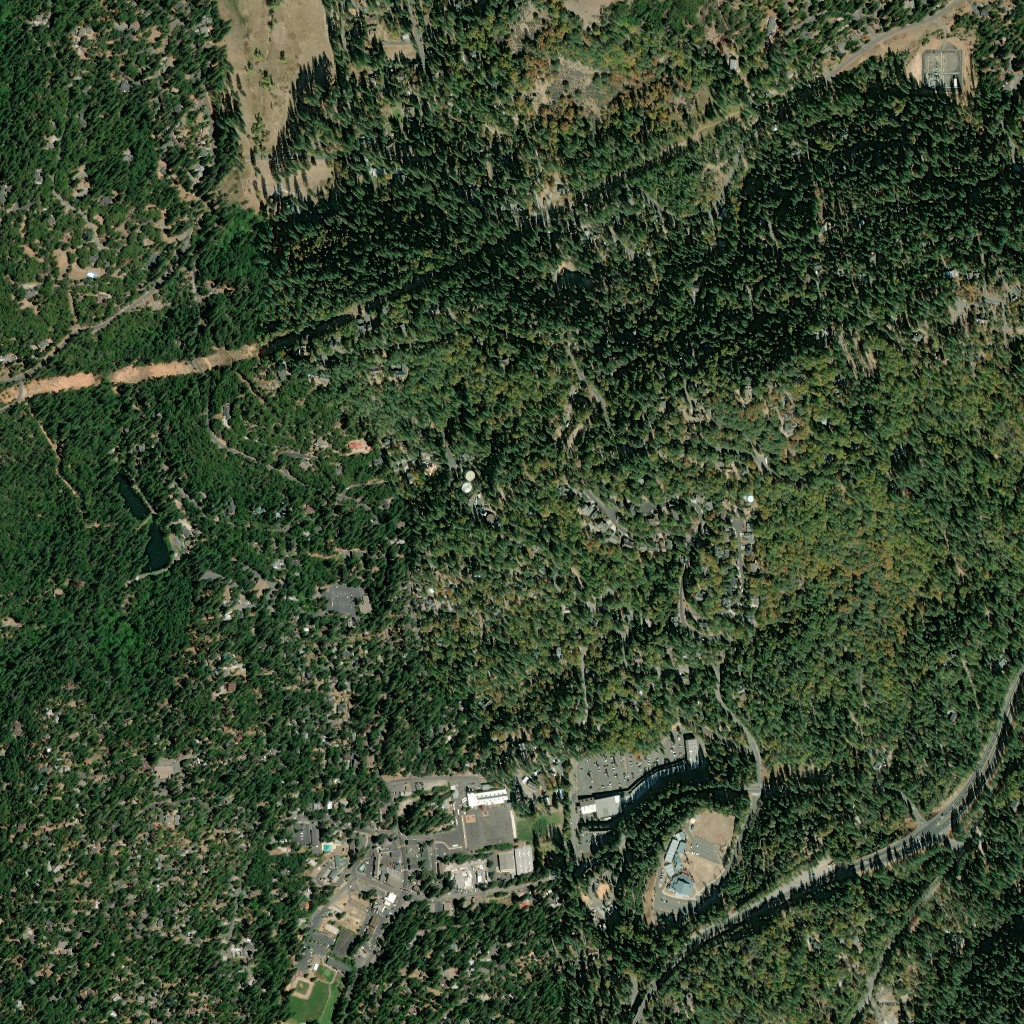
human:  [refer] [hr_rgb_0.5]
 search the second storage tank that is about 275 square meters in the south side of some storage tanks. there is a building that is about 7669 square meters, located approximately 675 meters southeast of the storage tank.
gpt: <box>[[45, 45, 46, 46, 0]]</box>